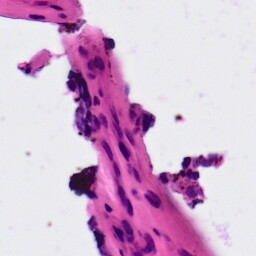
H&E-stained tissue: Ovarian